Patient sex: M
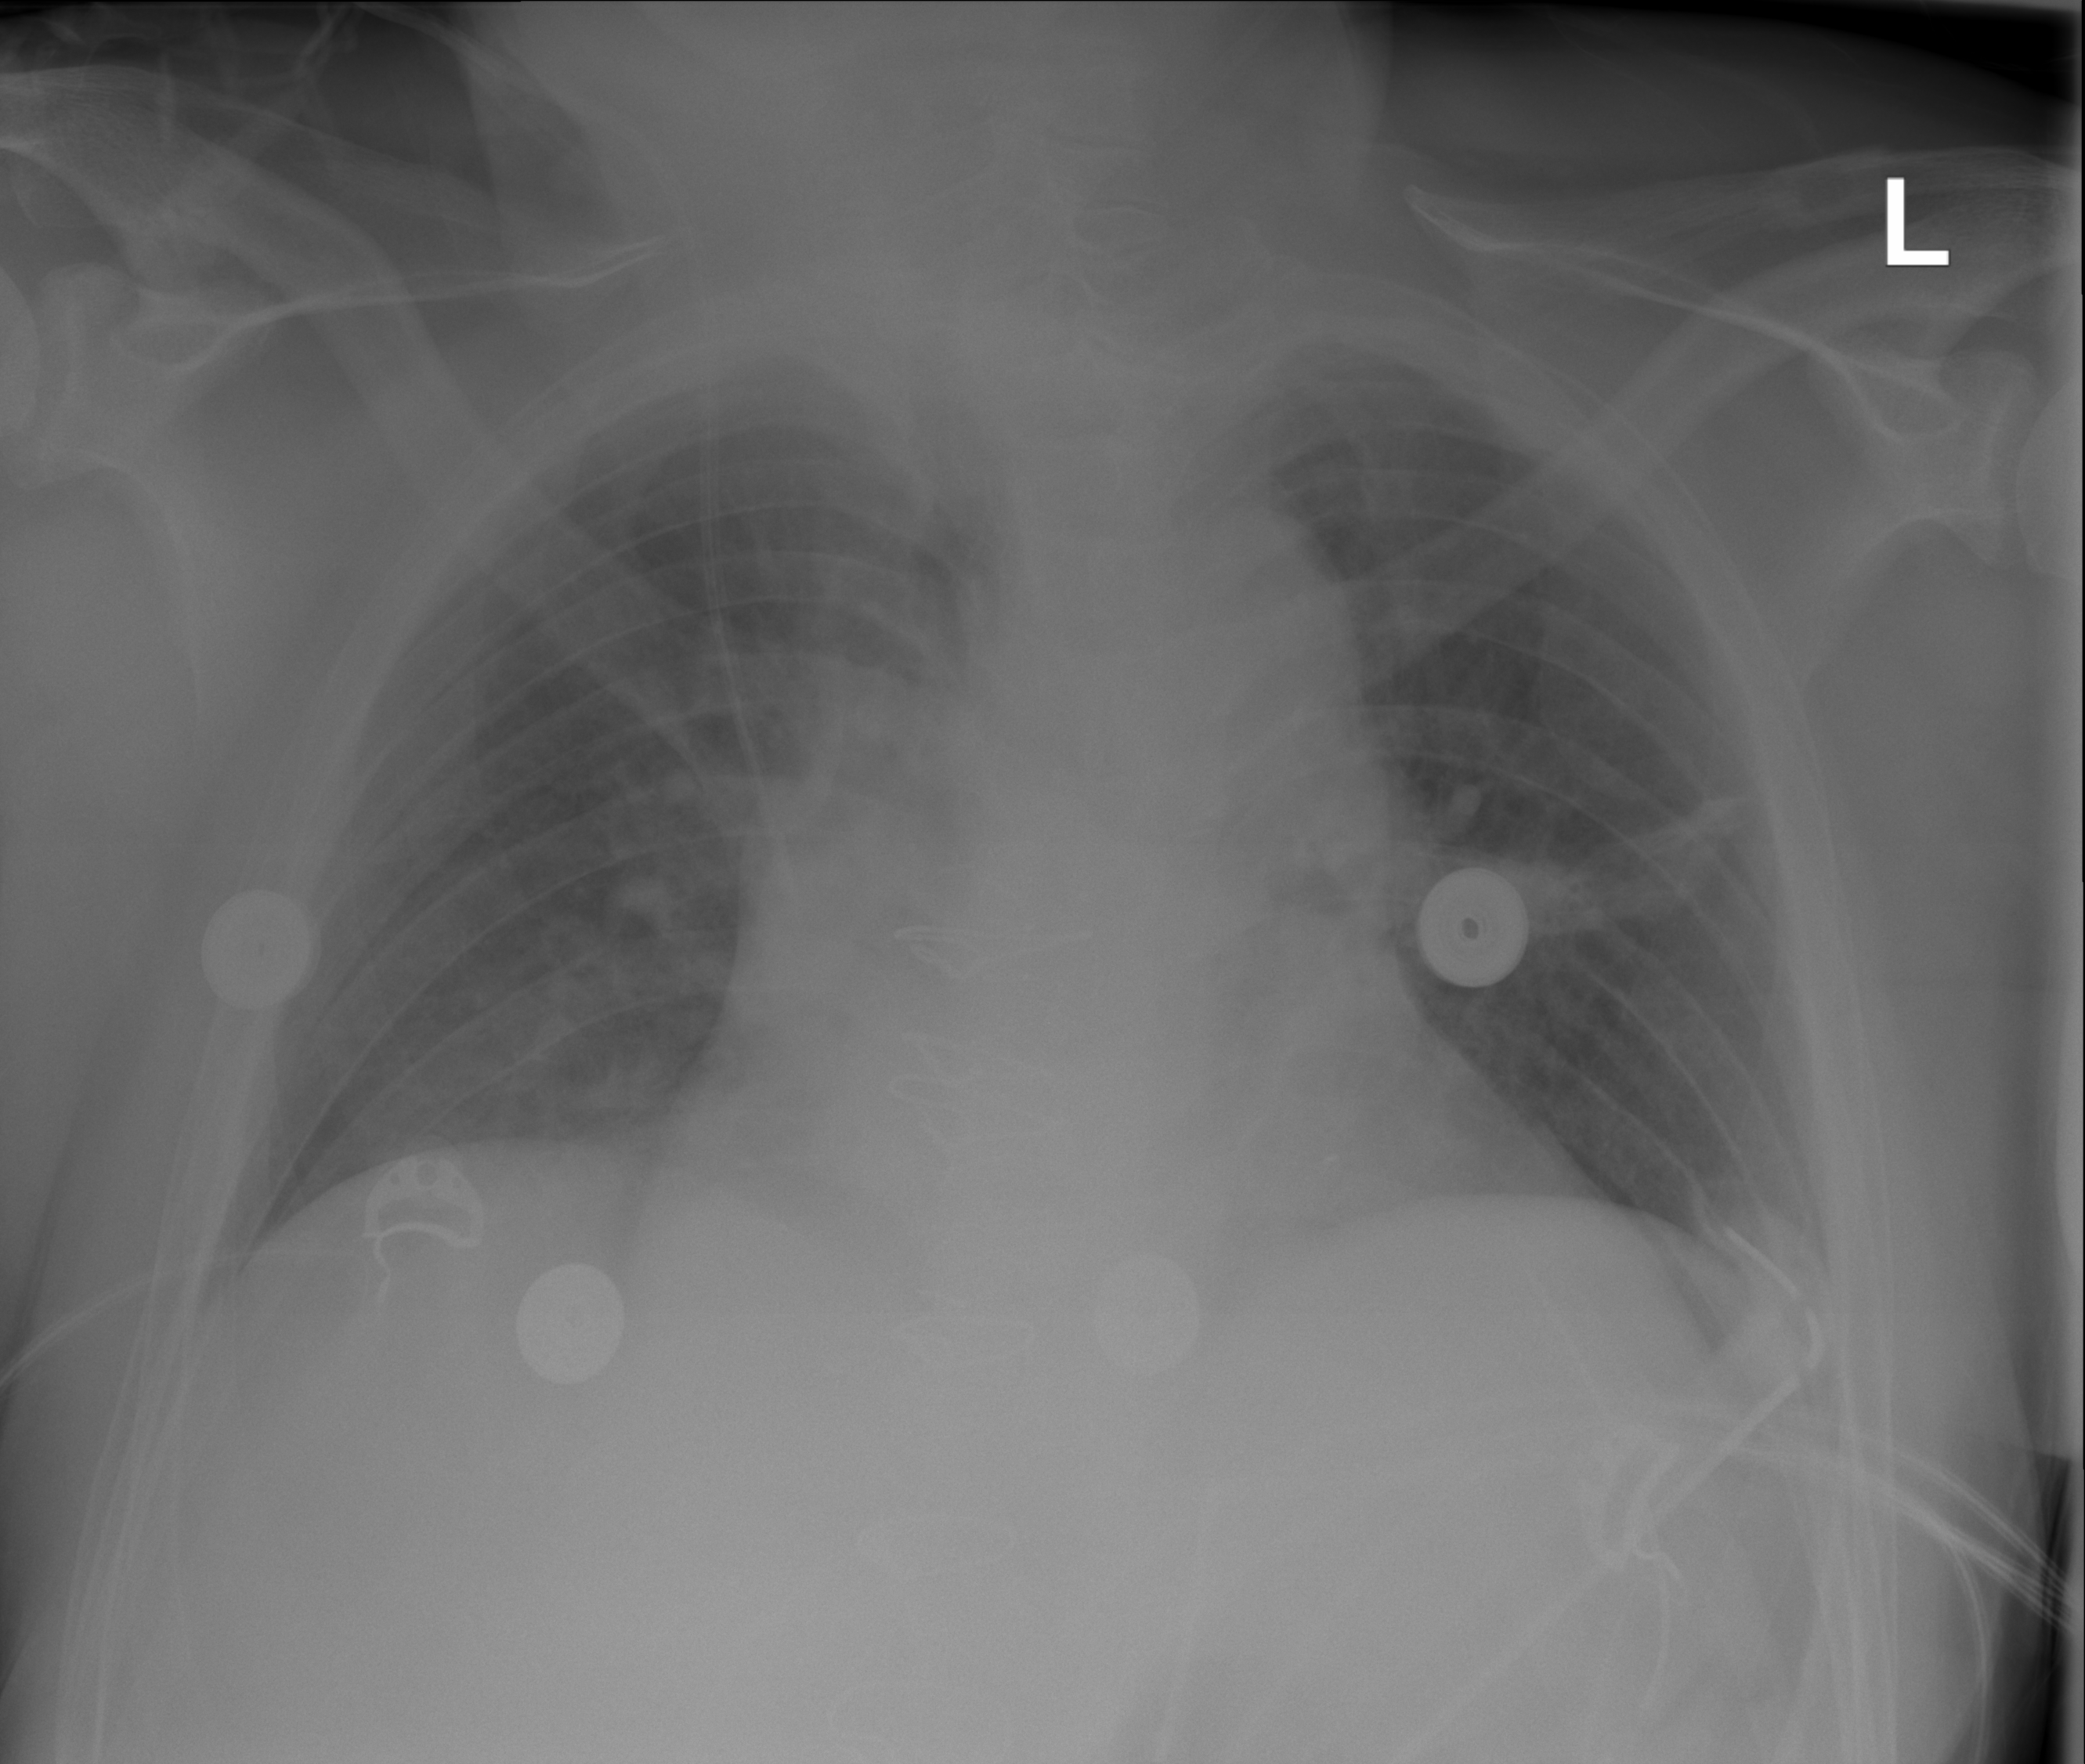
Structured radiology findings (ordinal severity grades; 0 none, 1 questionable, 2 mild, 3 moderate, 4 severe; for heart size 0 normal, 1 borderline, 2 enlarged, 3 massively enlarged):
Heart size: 0
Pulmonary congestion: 0
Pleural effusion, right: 0
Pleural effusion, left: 0
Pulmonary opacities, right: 0
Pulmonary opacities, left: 0
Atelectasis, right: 0
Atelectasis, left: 2